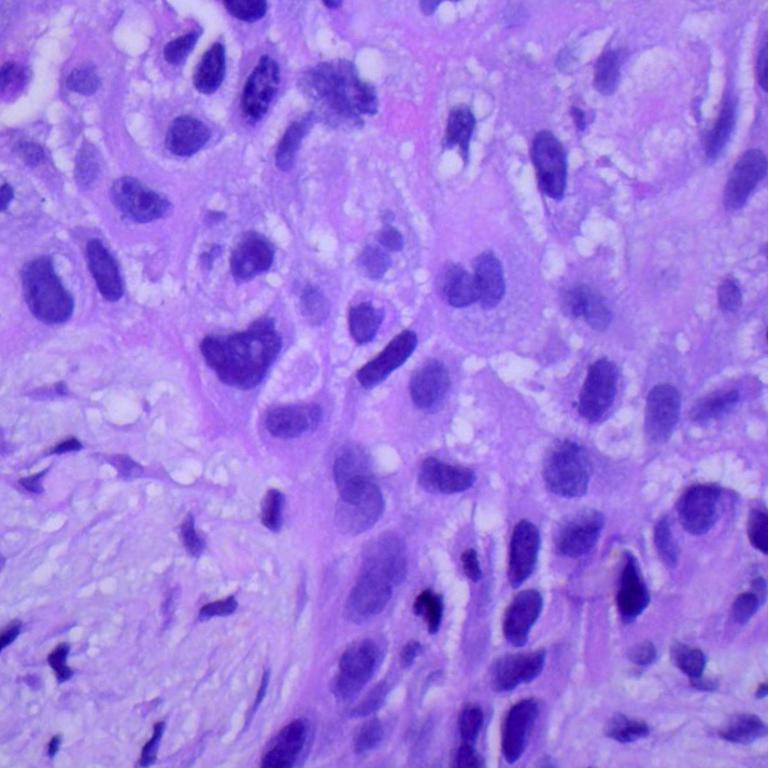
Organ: lung
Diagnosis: squamous carcinomas